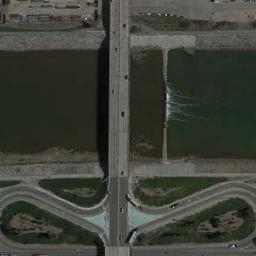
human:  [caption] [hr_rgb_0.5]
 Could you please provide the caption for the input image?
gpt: A bridge is built on a dark green river and the river has a small ladder .

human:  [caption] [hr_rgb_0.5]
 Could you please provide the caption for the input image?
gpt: There is a bridge over the river with an overpass beside .

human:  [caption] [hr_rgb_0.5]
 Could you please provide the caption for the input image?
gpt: A bridge connects the land on both sides of the turquoise river  One side of the bridge is connected to a circular interchange  There is a parallel strip-shaped dam next to the bridge .

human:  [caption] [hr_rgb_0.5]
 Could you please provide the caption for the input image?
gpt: There is a white sign on the bridge .

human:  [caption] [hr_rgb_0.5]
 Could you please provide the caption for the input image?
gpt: There are many cars on the bridge .